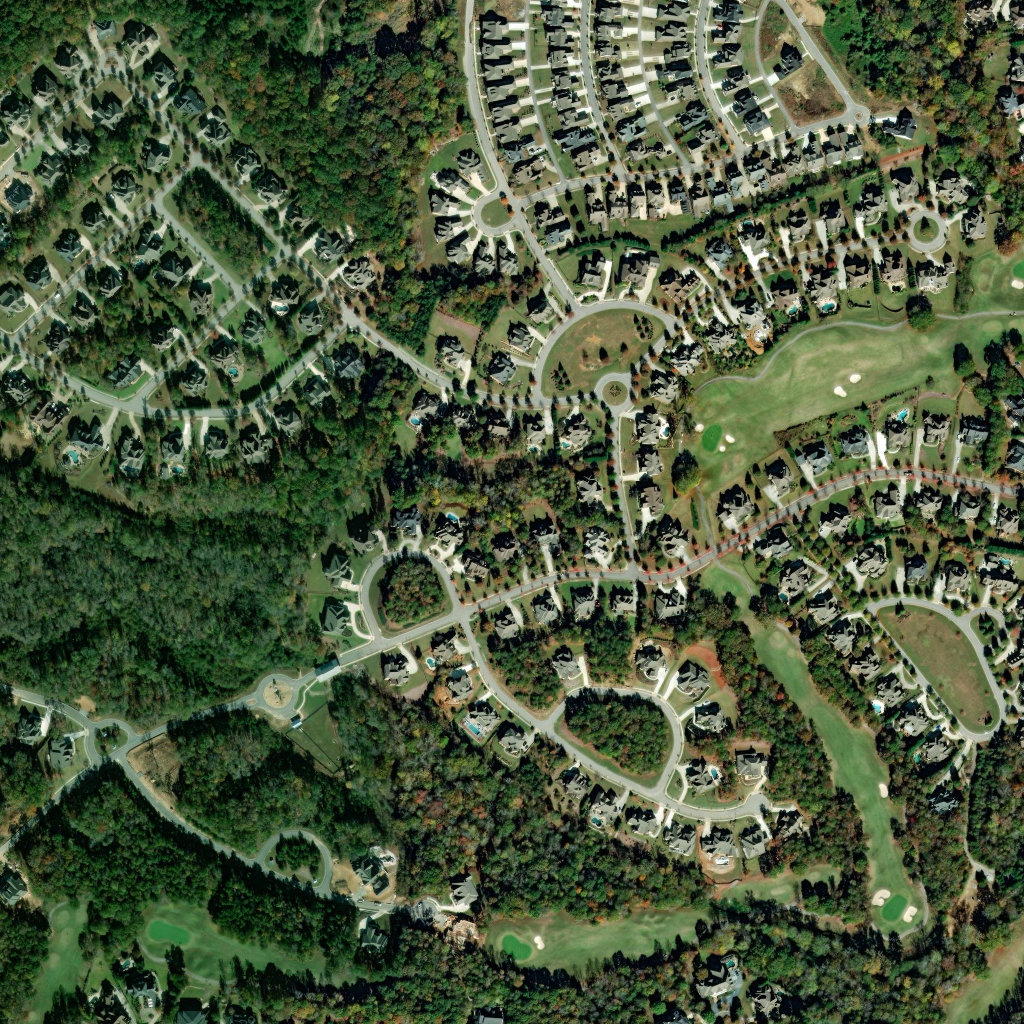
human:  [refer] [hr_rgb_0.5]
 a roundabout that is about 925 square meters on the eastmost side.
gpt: <box>[[88, 20, 92, 24, 0]]</box>